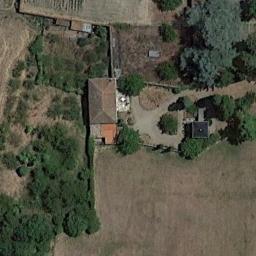
Label: residential